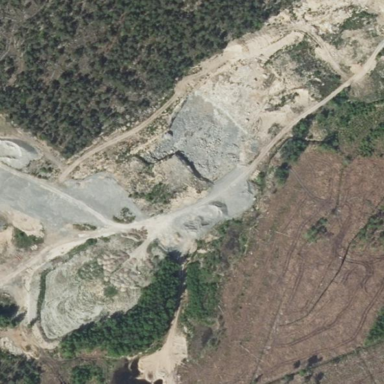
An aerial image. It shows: Quarry area.